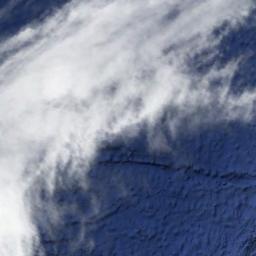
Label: cloud